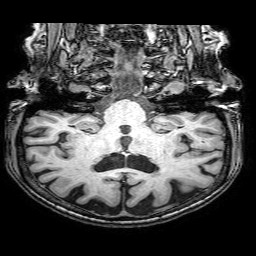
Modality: T1w
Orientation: sagittal
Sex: female
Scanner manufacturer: philips
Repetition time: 0.008183 s
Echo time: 0.00375 s